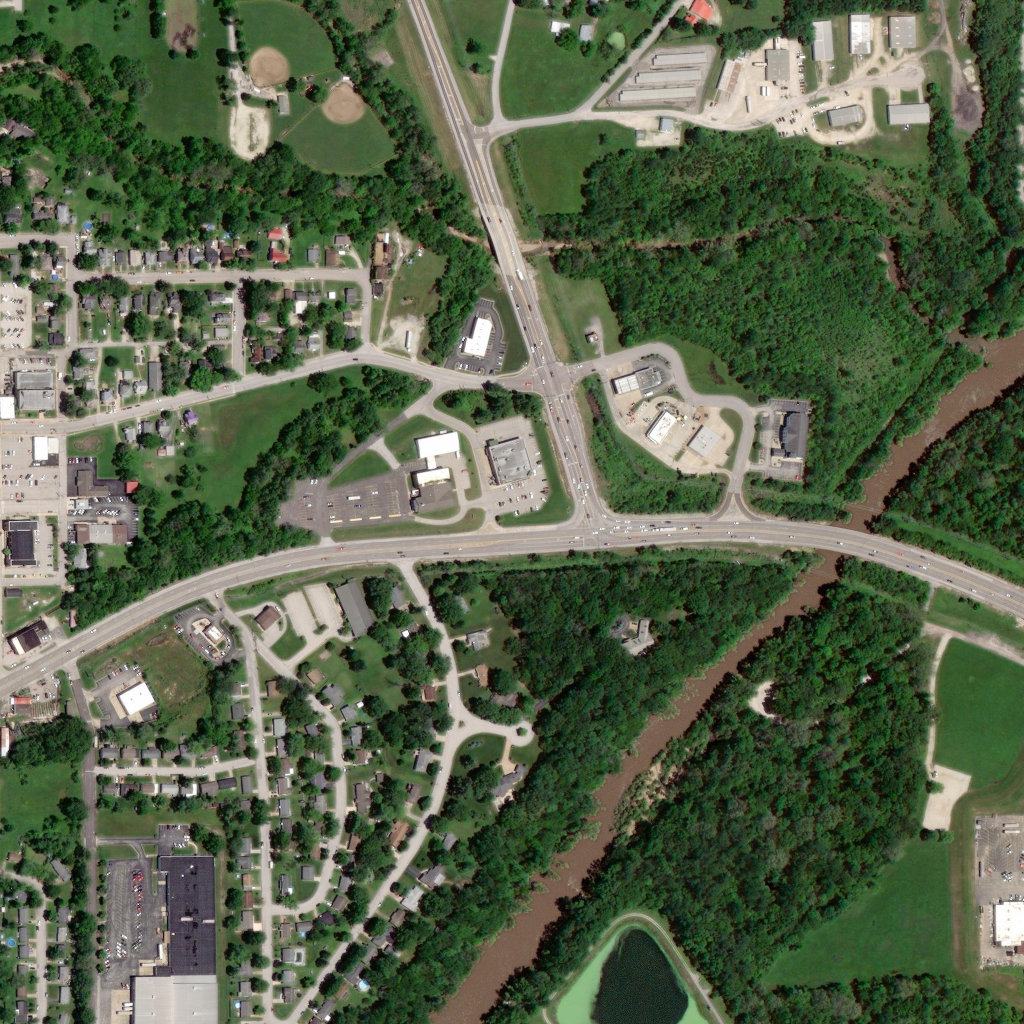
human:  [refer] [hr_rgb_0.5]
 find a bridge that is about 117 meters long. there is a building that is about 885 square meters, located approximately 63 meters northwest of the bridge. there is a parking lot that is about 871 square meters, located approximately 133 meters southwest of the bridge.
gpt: <box>[[76, 50, 88, 55, 0]]</box>